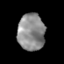
Tissue: prostate
Cell type: T cells
Senescence score: 0.3105
Nuclear area (px): 976
Mean DAPI intensity: 140.201